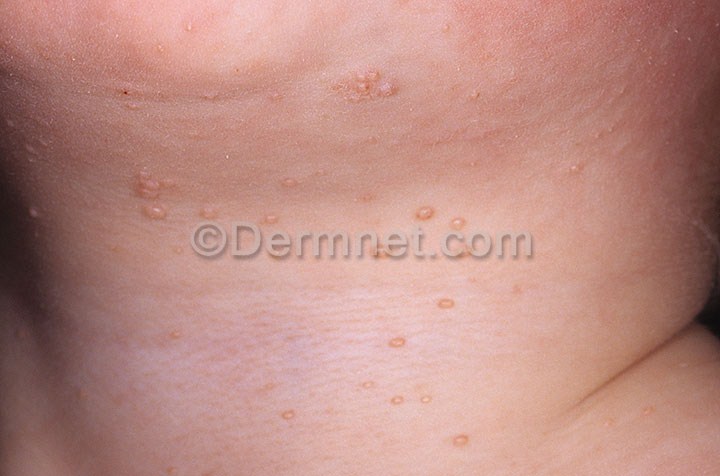
Disease: Warts Molluscum and other Viral Infections